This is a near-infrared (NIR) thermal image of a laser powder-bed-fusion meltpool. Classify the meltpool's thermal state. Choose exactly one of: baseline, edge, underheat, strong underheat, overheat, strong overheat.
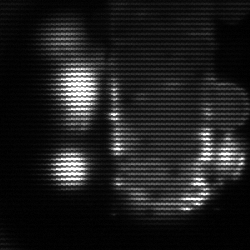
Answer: strong underheat